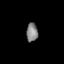
Tissue: skin
Cell type: Epithelial cells
Senescence score: 0.2803
Nuclear area (px): 205
Mean DAPI intensity: 132.654